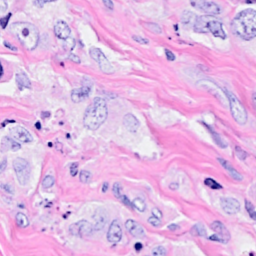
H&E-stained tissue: Breast